Question: I want to make a simple application with invisible button.
I set background image for my widget by UI property styleSheet and Resources -
.
I always get something like this

and then I try to add button on it
I was trying with
'''
ui->pushButton->setStyleSheet("QPushButton{background: transparent;}");
ui->pushButton->setStyleSheet("background-color: rgba(255, 255, 255, 0);");
'''
and it works with buttons on default background, but not in my case.
Every button that I add takes default parent background image. I dont want to see any hints of a button, but when I click on an area to be able to perform some functionality.
'''
MainWindow::MainWindow(QWidget *parent) :
QMainWindow(parent),
ui(new Ui::MainWindow)
{
ui->setupUi(this);
ui->centralWidget->setStyleSheet("background-image:url(:image.jpg)");
ui->pushButton->setStyleSheet("QPushButton{border:none;}");
}
'''
Code an above makes button flat, but it duplicate background image from parent widget anyway.
Have you any idea how to resolve it?
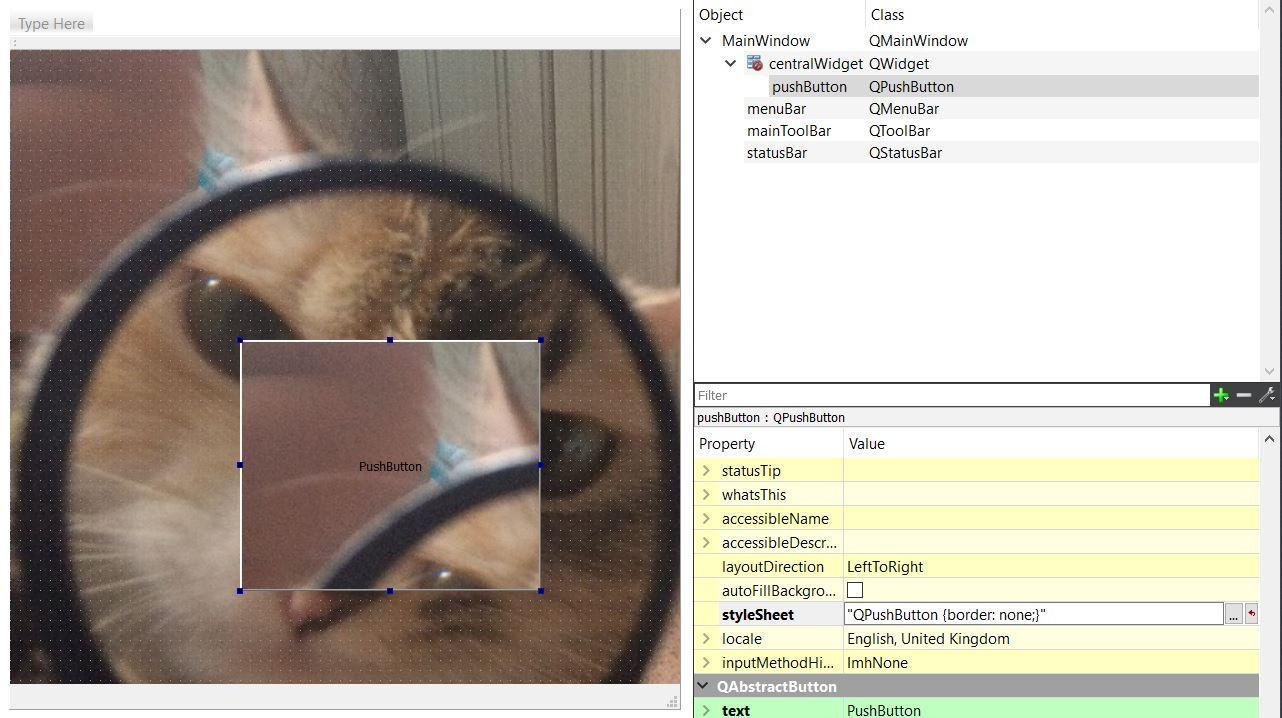
Answer: # Cause
A common misconception is that when a stylesheet without a <URL> is applied to an element, then it is used only for that element. In fact all element's children are styled as well. Thus a selector should be used to achieve the expected result.
# Solution
I would suggest you to change this line in your code
'''
ui->centralWidget->setStyleSheet("background-image:url(:image.jpg)");
'''
to
'''
ui->centralWidget->setStyleSheet(".QWidget { background-image:url(:image.jpg) }");
'''
Note the dot before 'QWidget'. It means . This is necessary because 'QPushButton' is a subclass of 'QWidget' and otherwise would be affected as well.
Then you can set the 'pushButton''s backgroung color to transparent as you do with
'''
ui->pushButton->setStyleSheet("QPushButton{background: transparent;}");
'''
# Example
Here is a simple example I have prepared for you in order to demonstrate the proposed solution (requires 'cat.png' in the resource file under 'pix/images'):
'''
#include <QMainWindow>
#include <QWidget>
#include <QPushButton>
class MainWindow : public QMainWindow
{
Q_OBJECT
public:
explicit MainWindow(QWidget *parent = nullptr) :
QMainWindow(parent) {
auto *widget = new QWidget(this);
auto *button = new QPushButton(widget);
widget->setStyleSheet(".QWidget {"
" background-image:url(':/pix/images/cat.png');"
" background-repeat: no-repeat;"
"}");
button->setStyleSheet(".QPushButton {"
" background-color: transparent"
"}");
button->move(100, 100);
button->resize(100, 100);
connect(button, &QPushButton::clicked, [](){
qDebug("clicked");
});
setCentralWidget(widget);
resize(600, 480);
}
};
'''
# Result
The given example produces a window with a background and a 100x100px invisible clickable area positioned at (100, 100):
<URL>